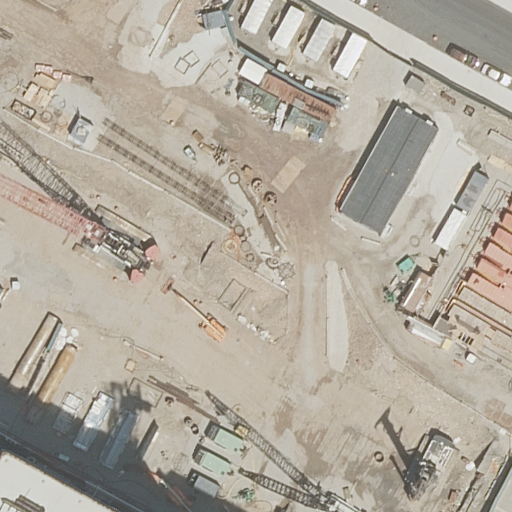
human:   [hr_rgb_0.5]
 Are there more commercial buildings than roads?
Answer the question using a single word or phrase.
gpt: no

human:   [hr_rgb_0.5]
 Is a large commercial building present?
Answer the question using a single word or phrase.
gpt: no

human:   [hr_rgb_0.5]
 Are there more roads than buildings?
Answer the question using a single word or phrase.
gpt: yes

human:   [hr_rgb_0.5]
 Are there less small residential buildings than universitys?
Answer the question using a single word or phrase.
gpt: yes

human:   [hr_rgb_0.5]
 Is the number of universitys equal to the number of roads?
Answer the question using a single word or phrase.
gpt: no

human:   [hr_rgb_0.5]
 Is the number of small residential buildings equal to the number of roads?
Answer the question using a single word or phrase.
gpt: no

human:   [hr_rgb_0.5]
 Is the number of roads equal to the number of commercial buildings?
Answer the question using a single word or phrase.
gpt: no

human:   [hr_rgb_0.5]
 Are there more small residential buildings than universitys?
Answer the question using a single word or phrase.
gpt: no

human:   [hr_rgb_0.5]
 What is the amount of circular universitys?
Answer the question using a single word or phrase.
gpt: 0

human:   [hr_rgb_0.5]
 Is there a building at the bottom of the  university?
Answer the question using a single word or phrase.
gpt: yes

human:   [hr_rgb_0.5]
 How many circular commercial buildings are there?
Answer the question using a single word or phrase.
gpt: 0

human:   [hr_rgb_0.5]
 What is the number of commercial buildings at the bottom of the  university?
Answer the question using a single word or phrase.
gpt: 0

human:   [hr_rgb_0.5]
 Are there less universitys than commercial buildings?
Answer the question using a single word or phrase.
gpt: no

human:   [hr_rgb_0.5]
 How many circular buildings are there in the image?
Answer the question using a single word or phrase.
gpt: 0

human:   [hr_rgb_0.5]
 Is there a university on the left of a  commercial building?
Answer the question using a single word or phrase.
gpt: no

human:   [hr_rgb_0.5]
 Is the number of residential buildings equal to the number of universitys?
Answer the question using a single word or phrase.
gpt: yes

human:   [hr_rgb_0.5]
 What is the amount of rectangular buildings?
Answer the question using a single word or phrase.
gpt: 1

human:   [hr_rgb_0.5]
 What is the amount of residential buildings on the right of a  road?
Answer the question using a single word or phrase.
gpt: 0

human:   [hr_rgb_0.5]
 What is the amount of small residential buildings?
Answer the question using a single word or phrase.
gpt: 0

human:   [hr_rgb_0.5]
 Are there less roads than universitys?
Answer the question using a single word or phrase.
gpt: no

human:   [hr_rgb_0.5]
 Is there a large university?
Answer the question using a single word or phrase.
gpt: yes

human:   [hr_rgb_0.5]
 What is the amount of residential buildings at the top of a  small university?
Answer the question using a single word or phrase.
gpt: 0

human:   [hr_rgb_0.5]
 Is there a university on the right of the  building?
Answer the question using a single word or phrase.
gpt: yes

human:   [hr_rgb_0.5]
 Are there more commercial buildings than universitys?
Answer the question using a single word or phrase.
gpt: no

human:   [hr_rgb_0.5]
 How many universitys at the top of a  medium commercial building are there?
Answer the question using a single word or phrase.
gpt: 0

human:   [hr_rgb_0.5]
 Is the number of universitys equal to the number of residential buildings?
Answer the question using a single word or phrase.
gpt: yes

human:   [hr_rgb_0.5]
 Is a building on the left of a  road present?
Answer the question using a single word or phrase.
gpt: yes

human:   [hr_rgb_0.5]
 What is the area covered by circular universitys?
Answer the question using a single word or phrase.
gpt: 0m2

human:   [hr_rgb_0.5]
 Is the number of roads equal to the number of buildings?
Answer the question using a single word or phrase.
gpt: no

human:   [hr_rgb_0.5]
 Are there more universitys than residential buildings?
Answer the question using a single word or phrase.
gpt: no

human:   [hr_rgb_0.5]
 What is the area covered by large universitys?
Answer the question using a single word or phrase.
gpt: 10640m2

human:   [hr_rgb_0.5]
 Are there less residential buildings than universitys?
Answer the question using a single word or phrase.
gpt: no

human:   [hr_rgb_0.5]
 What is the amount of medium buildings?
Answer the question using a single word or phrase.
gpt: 1

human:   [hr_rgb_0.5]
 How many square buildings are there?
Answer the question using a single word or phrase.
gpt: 0

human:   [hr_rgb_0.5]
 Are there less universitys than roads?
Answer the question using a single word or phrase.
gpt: yes

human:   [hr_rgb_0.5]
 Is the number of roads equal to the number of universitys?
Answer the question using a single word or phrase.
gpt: no